Question: My CodePen:
<URL>
So I found <URL>
However I do NOT want to highlight the my 'top row', I've tried to target only certain td's with a class name, but still not close :(
How would you go about this?

'''
//Row Highlighting
$("table .active").delegate('td','mouseover mouseout', function(e) {
if (e.type == 'mouseover') {
console.log('hovering over row');
$(this).parent().addClass("gray-rollover");
}
else {
$(this).parent().removeClass("gray-rollover");
}
});
// Works but highlights all Rows
/*$("table").delegate('td','mouseover mouseout', function(e) {
if (e.type == 'mouseover') {
console.log('hovering over row');
$(this).parent().addClass("gray-rollover");
}
else {
$(this).parent().removeClass("gray-rollover");
}
});*/
'''
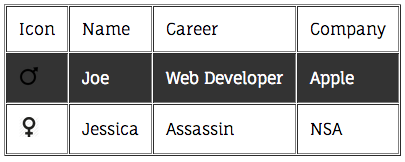
Answer: You might add a <URL> around the first row and a table body around the rest:
'''
<table cellpadding="12" cellspacing="1" border="1">
<thead><tr>
<th>Icon</th>
<th class="data-td data-name">Name</th>
<th class="data-td data-career">Career</th>
<th class="data-td data-company">Company</th>
</tr></thead>
<tbody><tr>
<!-- more stuff -->
</tr></tbody>
</table>
'''
Then you can just target the table body with your JavaScript:
'''
$("table > tbody .active").on('mouseover mouseout','td', function(e) {
'''
While it's possible to do this with just JS and without altering the HTML, in this case I prefer the HTML change because it's semantically correct -- your first row isn't content, so it be marked off separately as a header anyway.